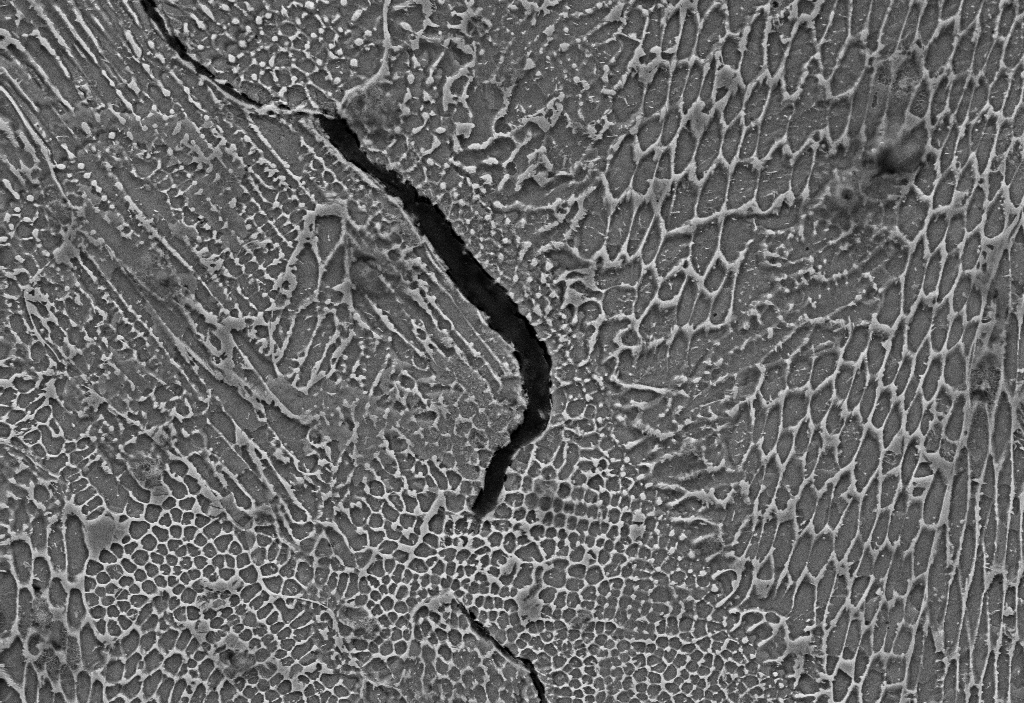
SEM micrograph, magnification: 5000x, scale bar: 2 µm
Phase areas (pixels) — Matrix: 297024; Austenite: 373465; Martensite/Austenite: 32249; Precipitate: 2026; Defect: 15108; total: 719872